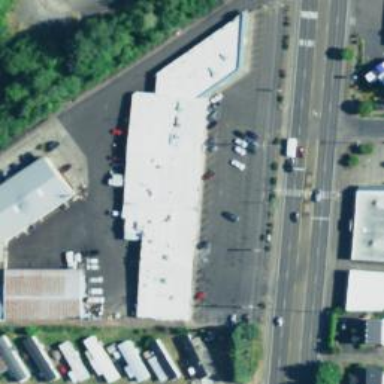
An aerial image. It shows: Convenience shop.